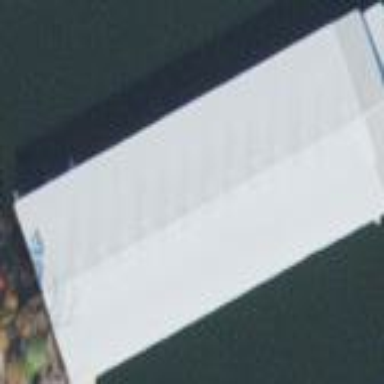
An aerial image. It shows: Building dedicated for boat storage.